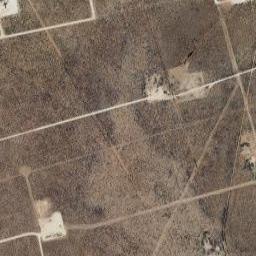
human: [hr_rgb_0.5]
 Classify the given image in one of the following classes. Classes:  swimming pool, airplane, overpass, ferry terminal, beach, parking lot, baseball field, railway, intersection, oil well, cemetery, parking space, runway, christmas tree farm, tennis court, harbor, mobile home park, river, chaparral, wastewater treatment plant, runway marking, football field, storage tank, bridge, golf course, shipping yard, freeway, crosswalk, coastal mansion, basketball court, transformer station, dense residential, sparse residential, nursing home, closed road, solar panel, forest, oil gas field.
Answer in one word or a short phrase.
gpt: oil gas field